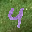
Label: 4